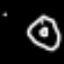
Label: donut